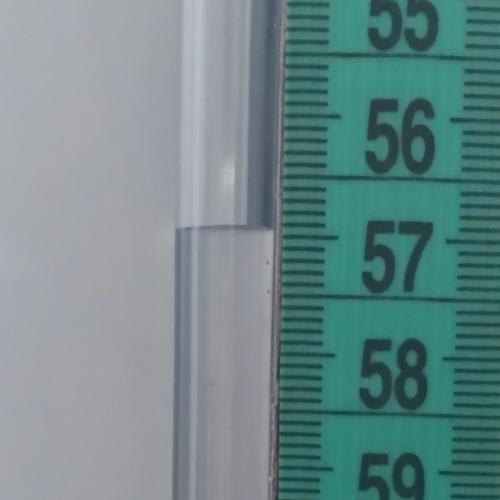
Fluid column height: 56.9 cm